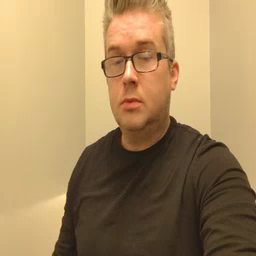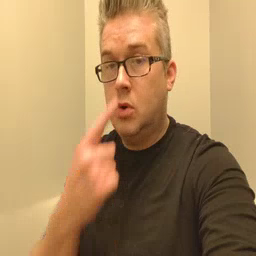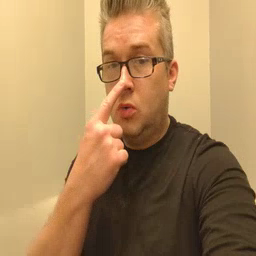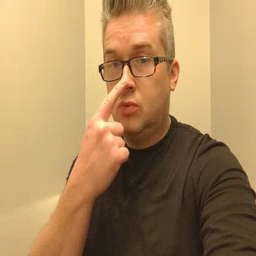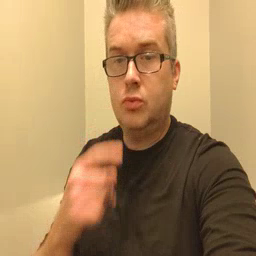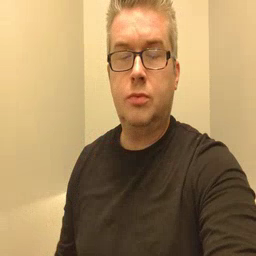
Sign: nose